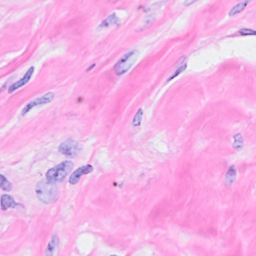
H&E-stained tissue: Breast